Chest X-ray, PA view. Patient: 74 years old, sex F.
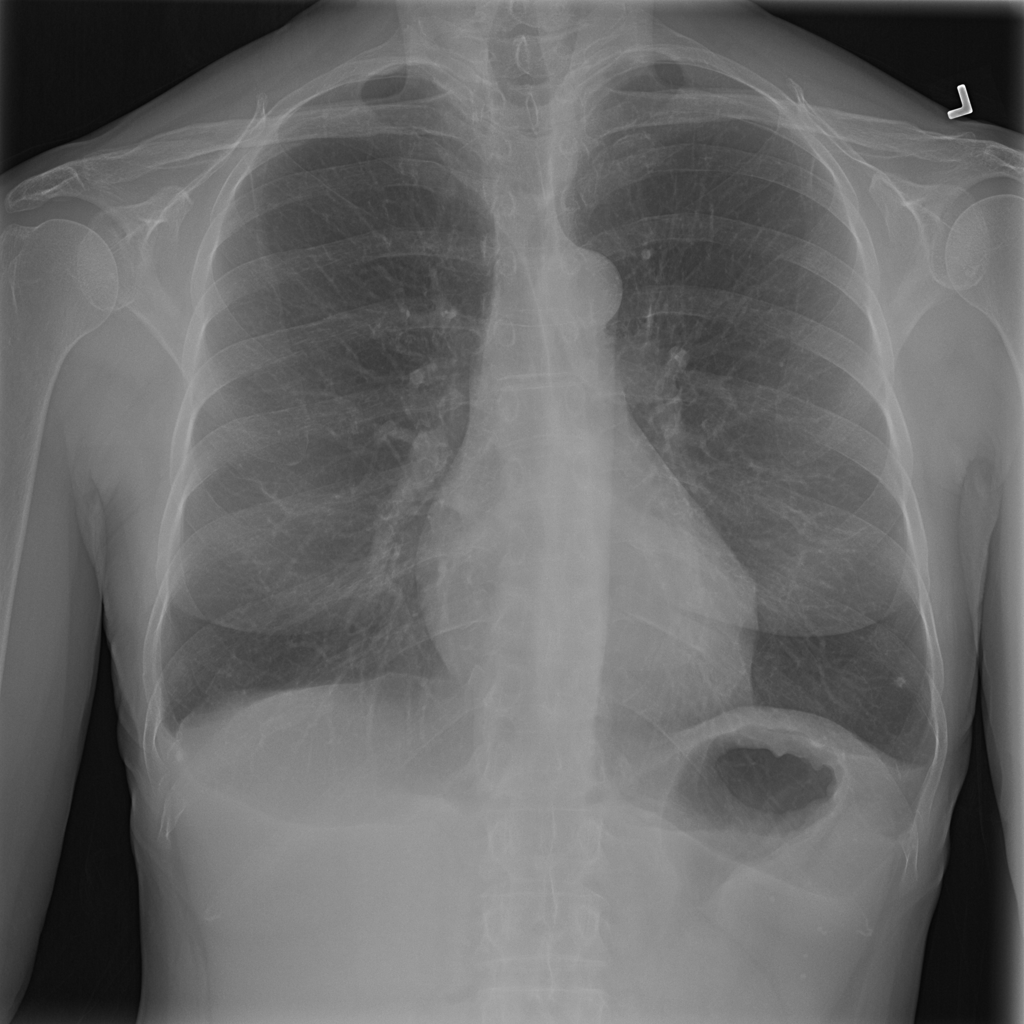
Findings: No Finding